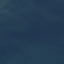
Land use / land cover: SeaLake